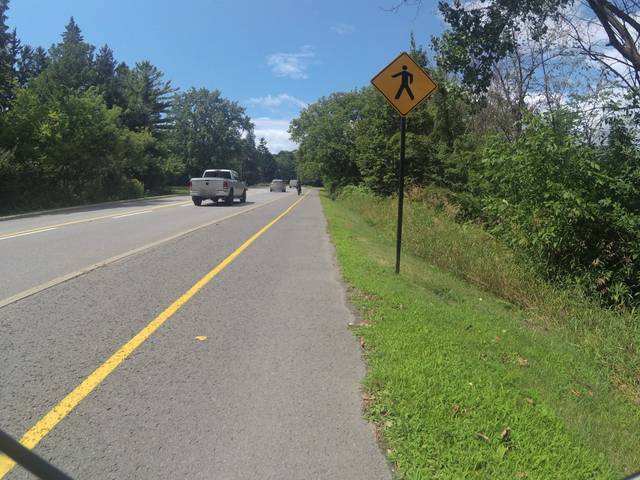
Region: Canada
Coordinates: 45.458, -75.67